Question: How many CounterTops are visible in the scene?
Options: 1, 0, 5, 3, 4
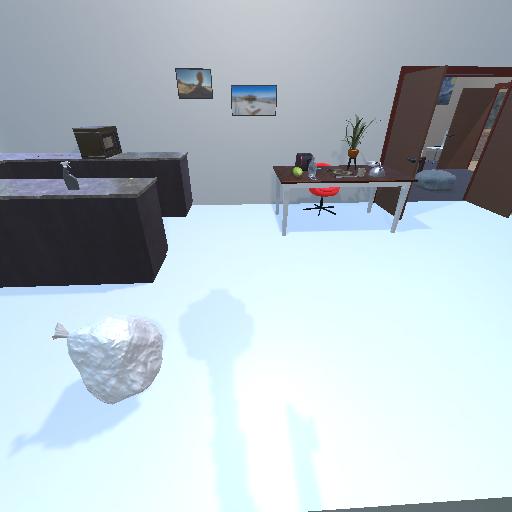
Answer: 1